Aerial crown-view tile of a tropical tree (Barro Colorado Island, Panama), acquired 20250616:
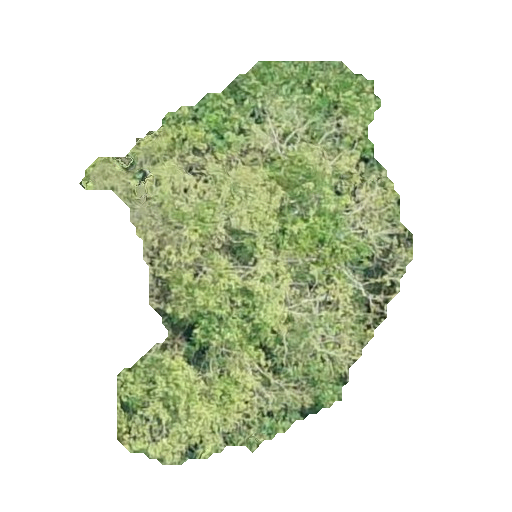
Species: Luehea seemannii
GBIF accepted scientific name: Luehea seemannii
Crown area: 126.43 m²